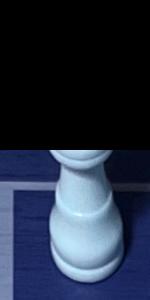
Label: King_White